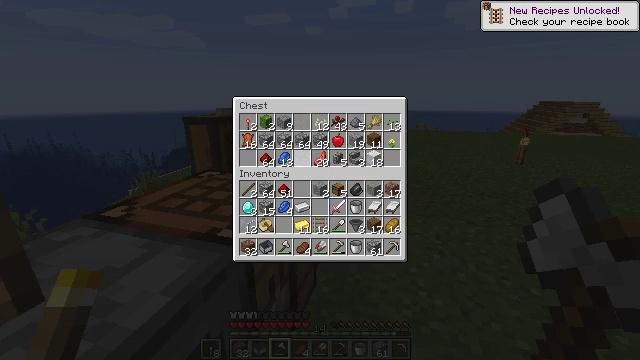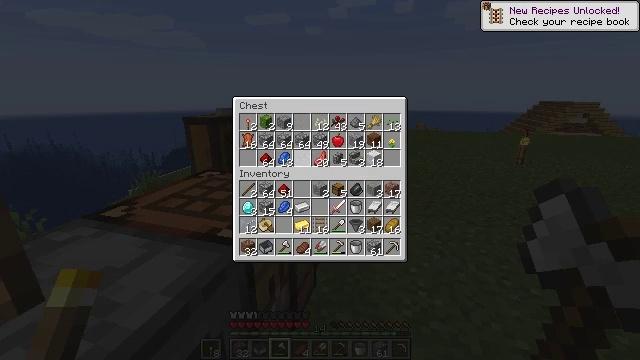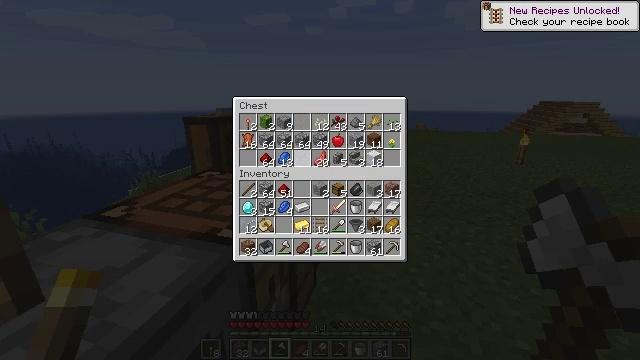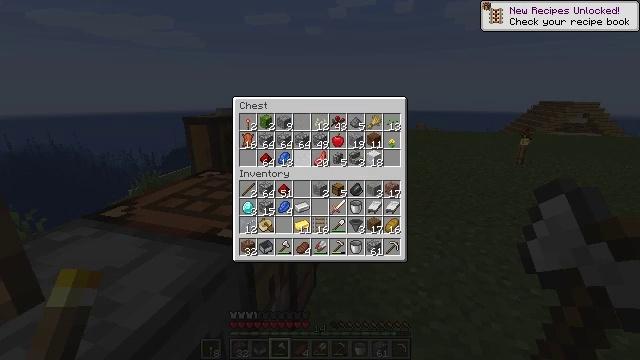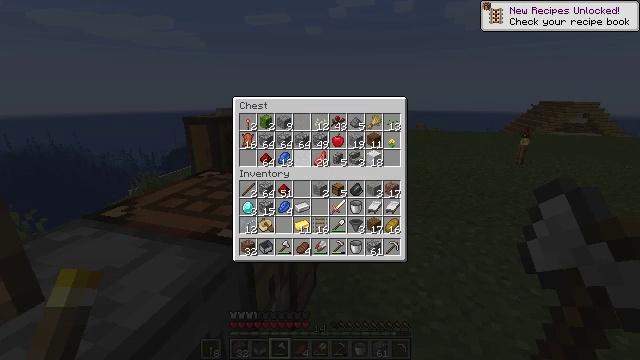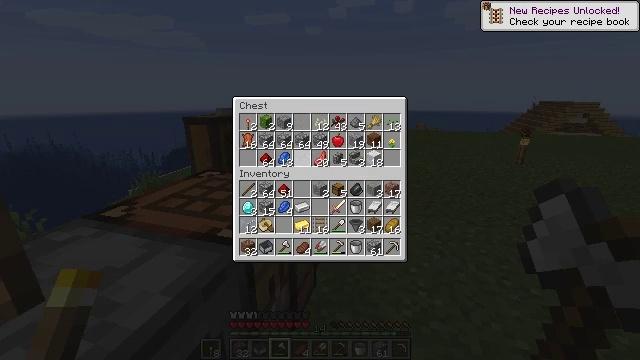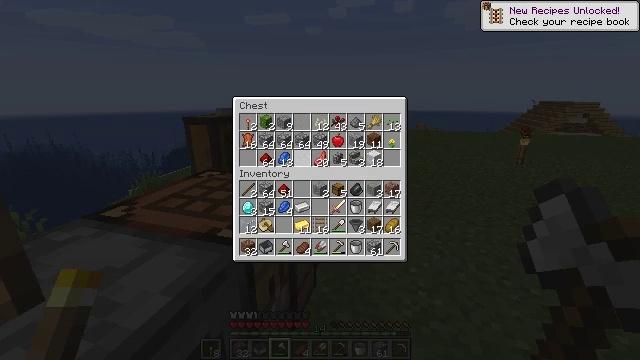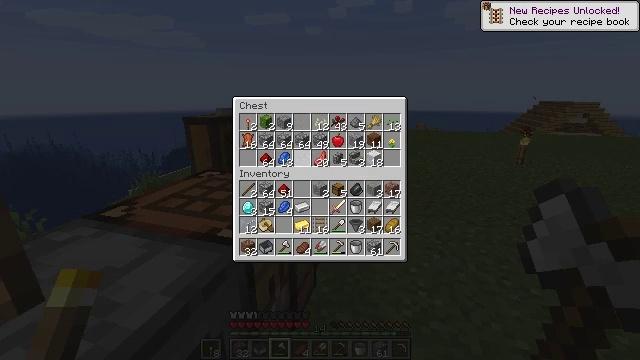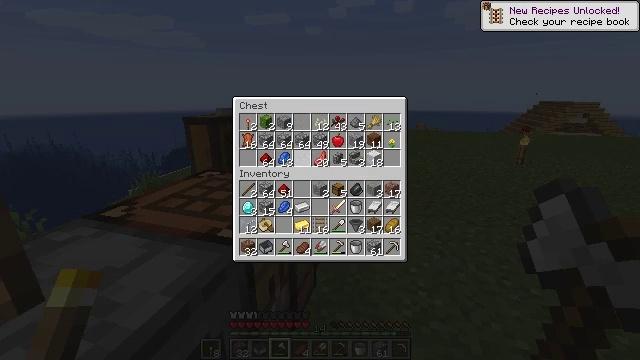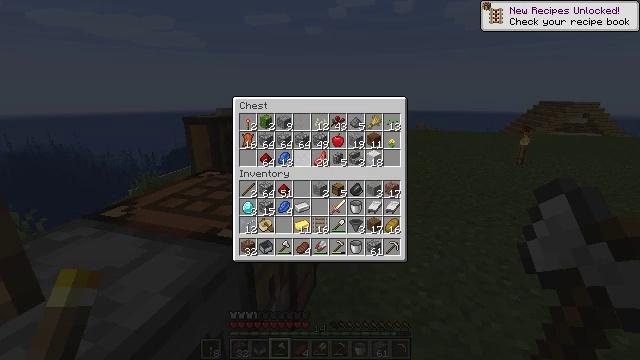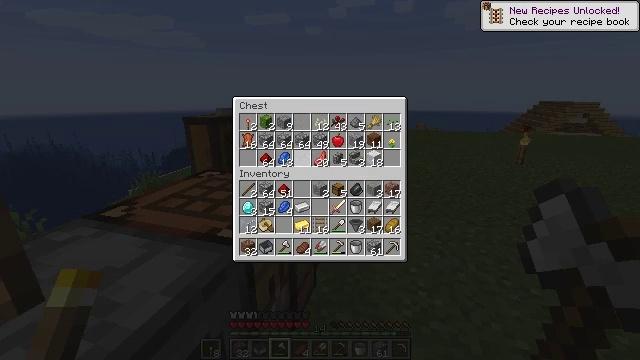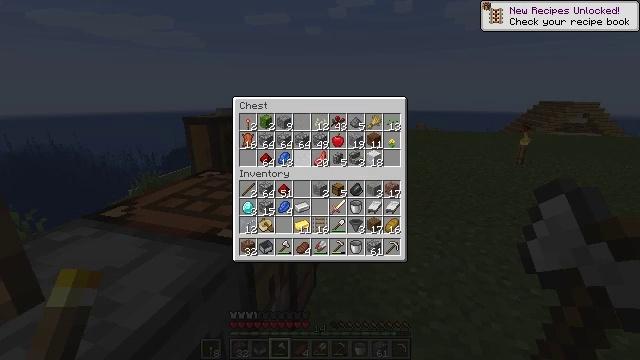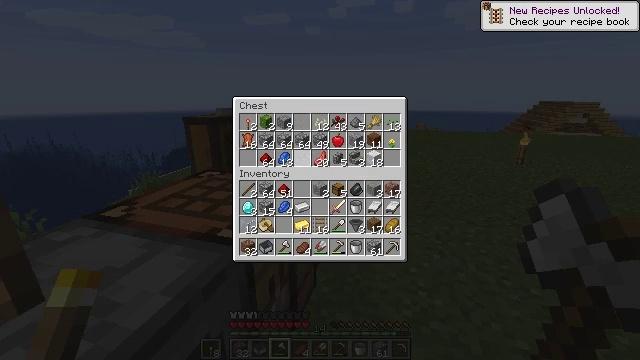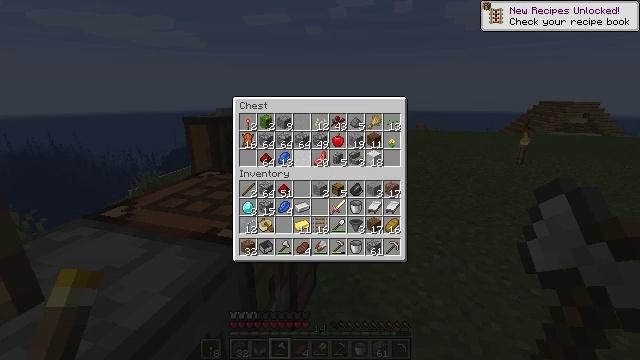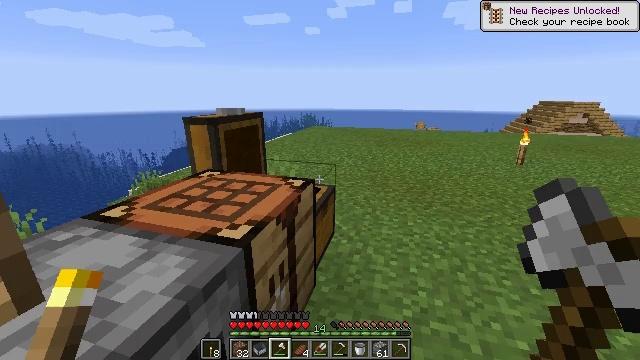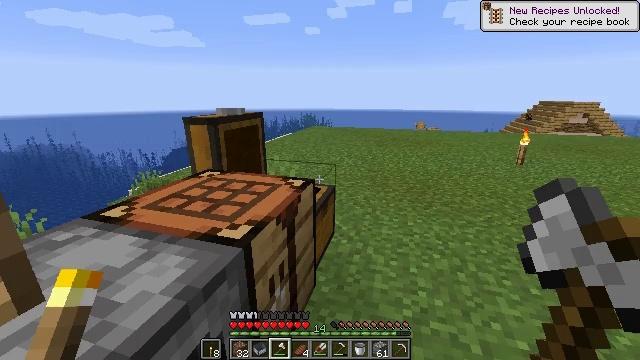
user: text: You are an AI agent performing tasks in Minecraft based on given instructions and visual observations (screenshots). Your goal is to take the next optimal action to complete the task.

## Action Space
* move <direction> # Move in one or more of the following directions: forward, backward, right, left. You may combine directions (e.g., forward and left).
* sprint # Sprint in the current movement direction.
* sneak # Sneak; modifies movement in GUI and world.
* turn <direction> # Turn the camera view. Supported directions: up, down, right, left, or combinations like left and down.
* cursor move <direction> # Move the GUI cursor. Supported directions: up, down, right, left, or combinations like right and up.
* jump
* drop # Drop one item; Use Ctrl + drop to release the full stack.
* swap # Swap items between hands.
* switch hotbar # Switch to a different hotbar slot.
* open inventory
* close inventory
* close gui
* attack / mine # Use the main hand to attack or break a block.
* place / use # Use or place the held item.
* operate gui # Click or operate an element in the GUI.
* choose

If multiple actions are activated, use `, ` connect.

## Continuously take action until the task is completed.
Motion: motion action
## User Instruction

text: Interact with the crafting table to craft a powered rail.
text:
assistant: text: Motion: sneak
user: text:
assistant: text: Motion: sneak
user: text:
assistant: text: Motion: no_op
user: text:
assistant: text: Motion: no_op
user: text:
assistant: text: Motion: no_op
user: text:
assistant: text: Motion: no_op
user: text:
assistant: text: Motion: no_op
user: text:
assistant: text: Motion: no_op
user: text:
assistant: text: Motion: no_op
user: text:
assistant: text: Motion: no_op
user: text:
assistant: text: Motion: no_op
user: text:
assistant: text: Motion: no_op
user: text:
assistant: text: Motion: no_op
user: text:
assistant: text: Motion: no_op
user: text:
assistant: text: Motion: close gui
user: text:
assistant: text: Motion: no_op
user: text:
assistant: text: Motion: no_op
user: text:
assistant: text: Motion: turn left
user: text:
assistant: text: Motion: turn left and down
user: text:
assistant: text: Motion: turn left and down
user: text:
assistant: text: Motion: turn left and down
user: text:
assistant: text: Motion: turn left and down
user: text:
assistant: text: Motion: no_op
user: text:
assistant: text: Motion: no_op
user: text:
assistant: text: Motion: use / place
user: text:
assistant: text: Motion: use / place
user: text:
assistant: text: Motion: use / place
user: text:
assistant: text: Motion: no_op
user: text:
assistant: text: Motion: no_op
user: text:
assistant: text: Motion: open gui